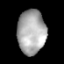
Tissue: prostate
Cell type: Epithelial cells
Senescence score: 0.3073
Nuclear area (px): 1219
Mean DAPI intensity: 170.322